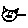
Label: cat